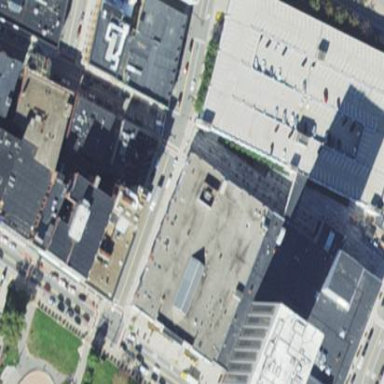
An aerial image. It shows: Building with parking garage.